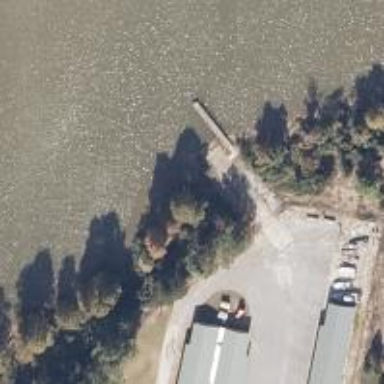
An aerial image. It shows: Slipway on leisure land.